Question:
As in screenshot, both the fields: cust_id in customer table and Store_ID in ShelfLocation table have the same signature, still I am not able to reference cust_id from Store_ID.
Any help?
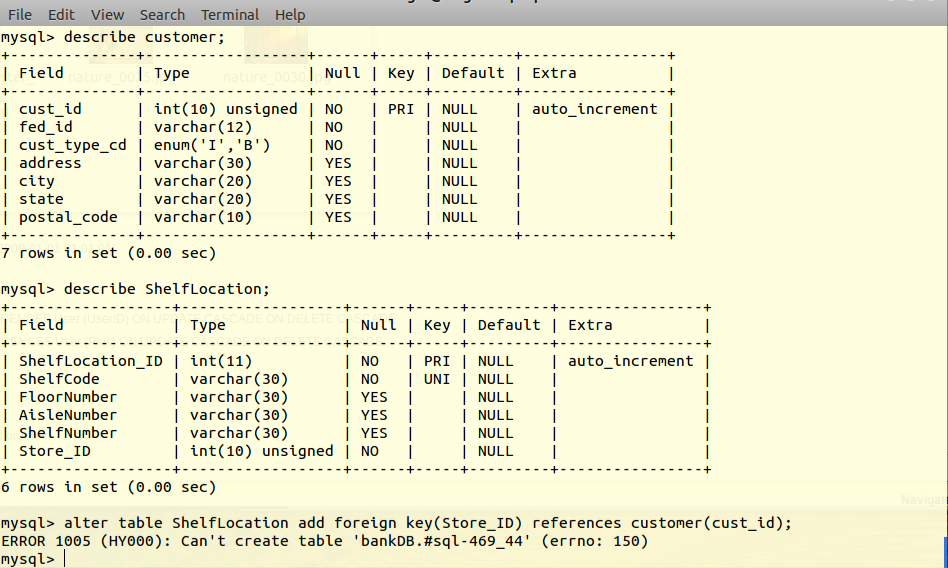
Answer: This solved it for me:
Add before first line:
'''
SET FOREIGN_KEY_CHECKS = 0;
'''
Add after last line:
'''
SET FOREIGN_KEY_CHECKS = 1;
'''